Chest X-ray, PA view. Patient: 45 years old, sex F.
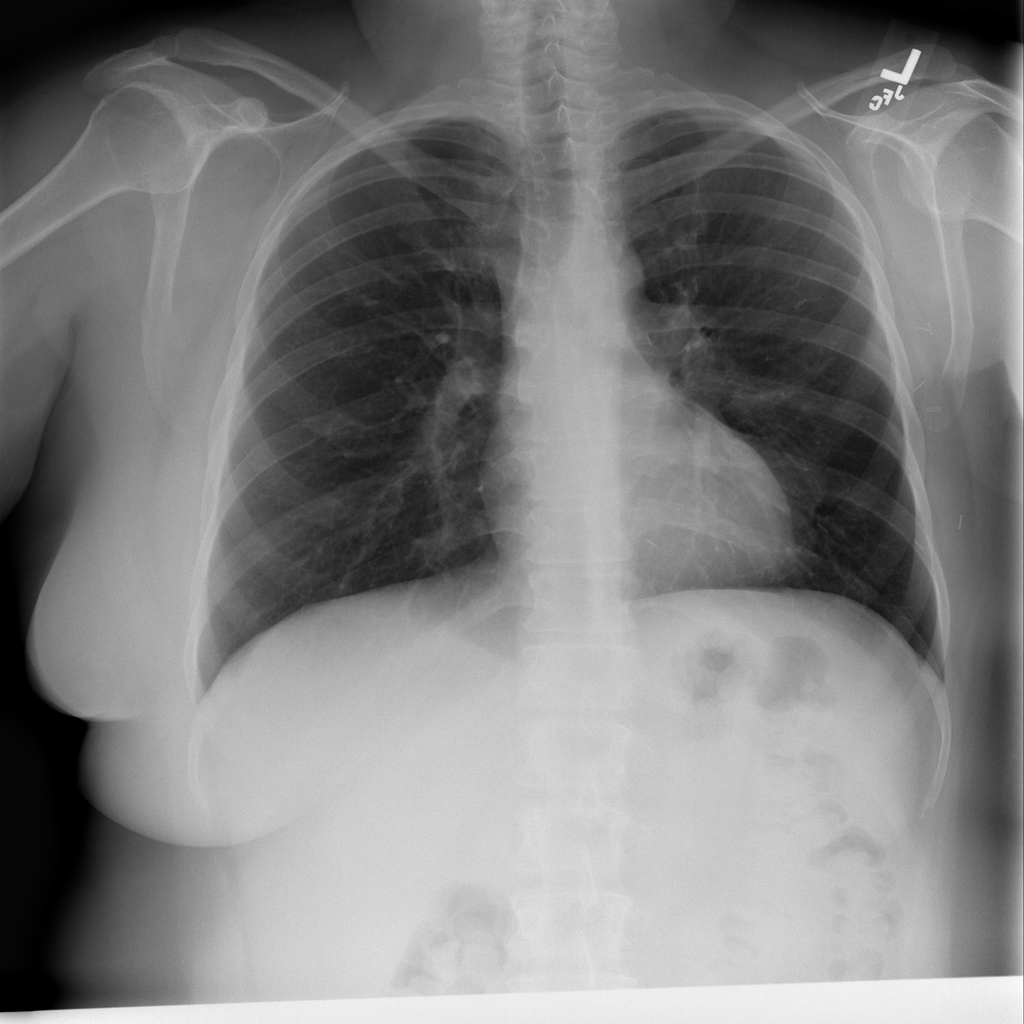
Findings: No Finding